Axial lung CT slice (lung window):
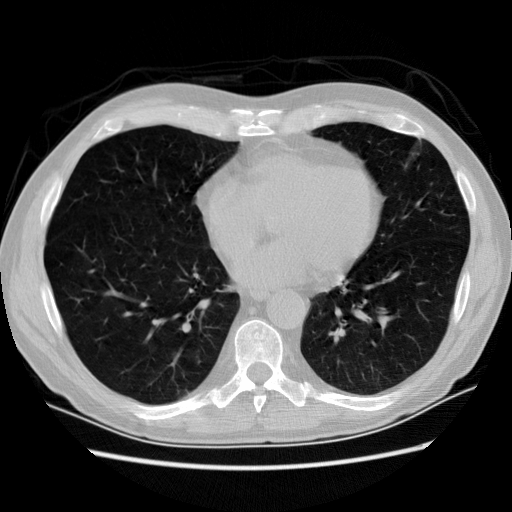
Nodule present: no